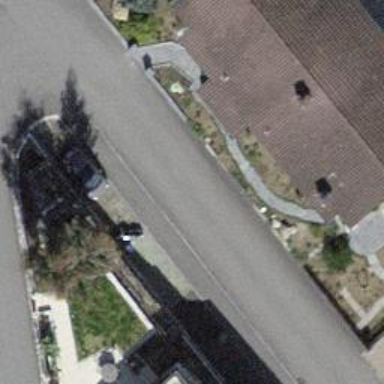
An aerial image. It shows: Smooth asphalt road in residential area.